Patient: sex F, age 57
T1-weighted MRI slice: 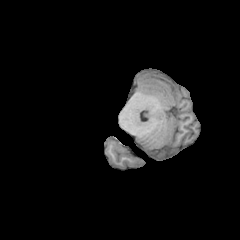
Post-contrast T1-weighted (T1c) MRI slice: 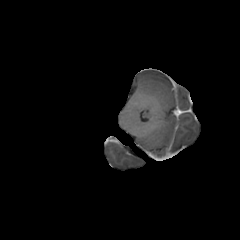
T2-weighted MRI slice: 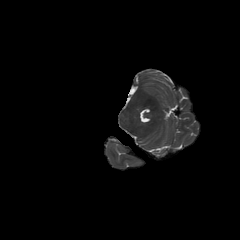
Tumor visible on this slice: no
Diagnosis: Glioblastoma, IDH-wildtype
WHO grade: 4